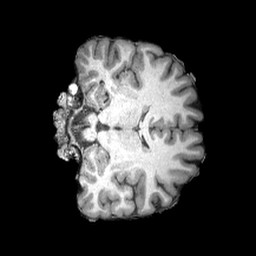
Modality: T1w
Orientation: coronal
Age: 19
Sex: male